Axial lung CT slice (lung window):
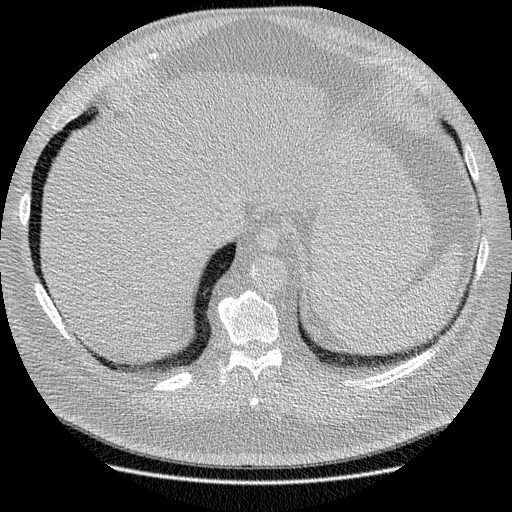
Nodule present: no